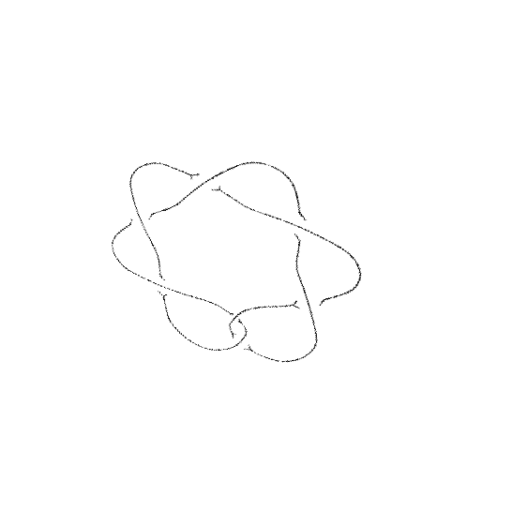
Crossing number: 7